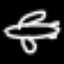
Label: airplane